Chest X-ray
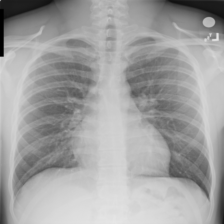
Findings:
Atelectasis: negative
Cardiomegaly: negative
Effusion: negative
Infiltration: negative
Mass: negative
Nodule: negative
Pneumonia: negative
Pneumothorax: negative
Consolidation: negative
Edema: negative
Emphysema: negative
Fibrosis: negative
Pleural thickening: negative
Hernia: negative